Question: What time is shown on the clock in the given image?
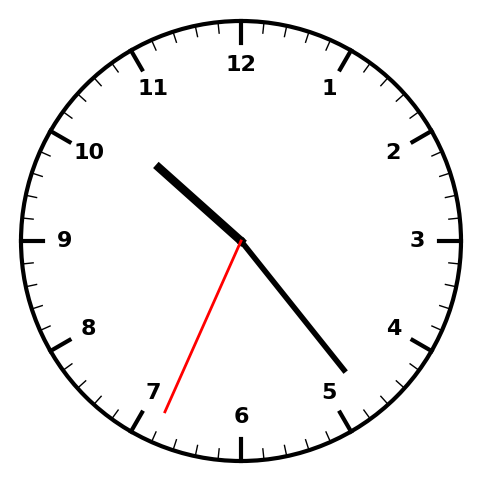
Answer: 10:23:34